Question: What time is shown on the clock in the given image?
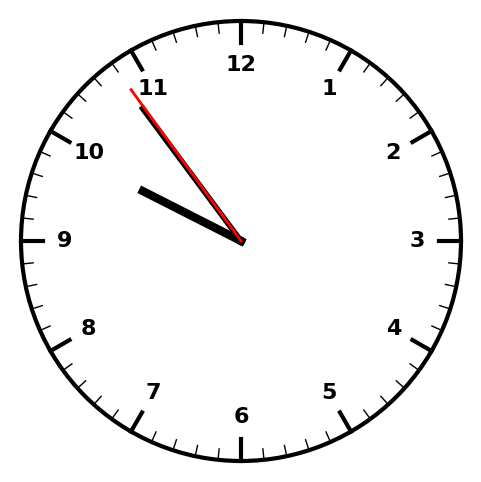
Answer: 09:53:54